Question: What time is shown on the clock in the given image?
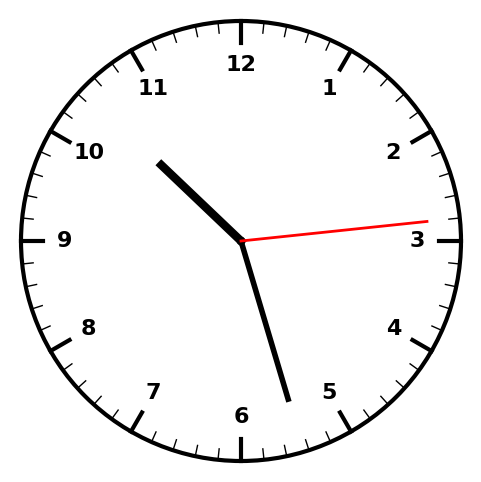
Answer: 10:27:14